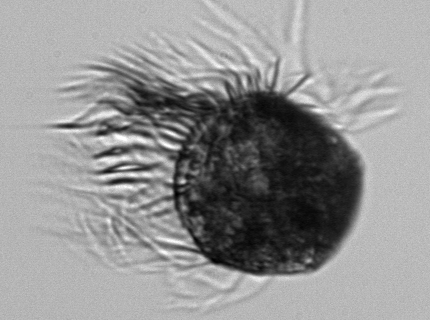
Label: Pelagostrobilidium